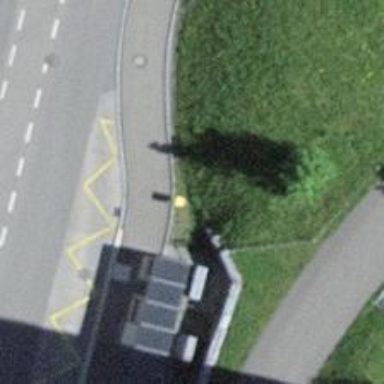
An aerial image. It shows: Post box.